Question: I am just using this built-in dataset to explain what I would like to do, as my data is is essentially the same. The standard boxplot using 'bwplot' obviously plots the 25th and 75th precentiles as the top and bottom of the boxes as standard.
'''
library(MASS)
data <- ChickWeight[,c("Diet", "weight")]
bwplot(data$weight~data$Diet)
'''

Apologies in advance, as I am fairly new to R. Really appreciate any help for this simple task, I'm finding a lot of the R documentation a bit hard to follow.
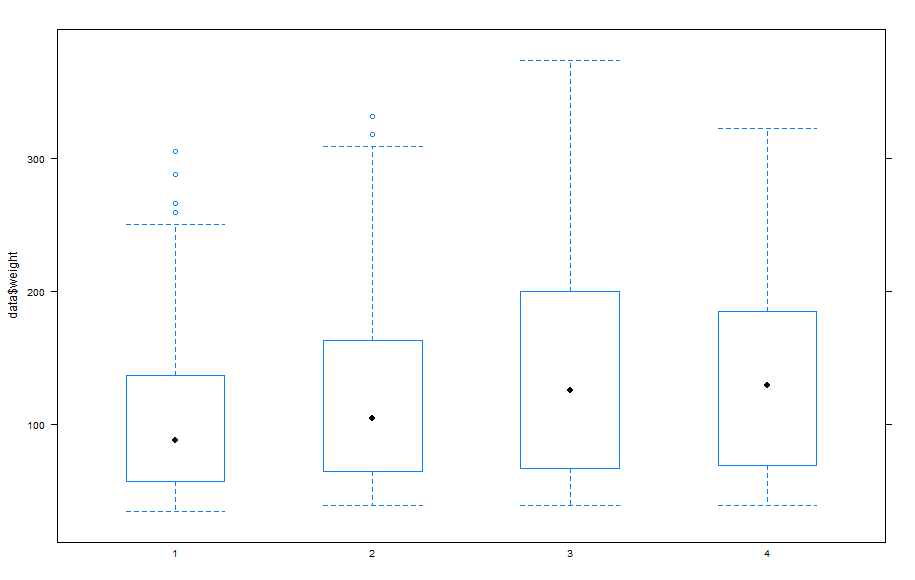
Answer: 'bwplot' uses the function 'fivenum' in order to generate the boxplot quantiles. You can change this by making your own version of the function 'boxplot.stats'. Here I only changed one line, which you can see is commented out. You can add the desired shading in the 'my.panel' function:
'''
library(MASS)
library(lattice)
my.boxplot.stats <- function (x, coef = 1.5, do.conf = TRUE, do.out = TRUE) {
if (coef < 0)
stop("'coef' must not be negative")
nna <- !is.na(x)
n <- sum(nna)
#stats <- stats::fivenum(x, na.rm = TRUE)
stats <- quantile(x, probs = c(0.0, 0.15, 0.5, 0.85, 1.0), na.rm = TRUE)
iqr <- diff(stats[c(2, 4)])
if (coef == 0)
do.out <- FALSE
else {
out <- if (!is.na(iqr)) {
x < (stats[2L] - coef * iqr) | x > (stats[4L] + coef *
iqr)
}
else !is.finite(x)
if (any(out[nna], na.rm = TRUE))
stats[c(1, 5)] <- range(x[!out], na.rm = TRUE)
}
conf <- if (do.conf)
stats[3L] + c(-1.58, 1.58) * iqr/sqrt(n)
list(stats = stats, n = n, conf = conf, out = if (do.out) x[out &
nna] else numeric())
}
my.panel <- function (x,y,...) {
panel.rect(xleft = 0, xright = 5, ybottom = 150, ytop = 250, col="lightgrey", border = 0)
panel.bwplot(x, y, ...)
}
data <- ChickWeight[,c("Diet", "weight")]
bwplot(data$weight~data$Diet, stats = my.boxplot.stats, panel= my.panel)
'''